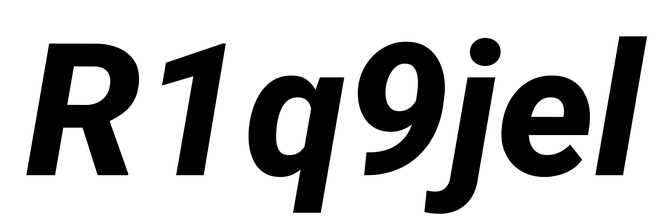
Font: Roboto-Italic_ExtraBold_Italic